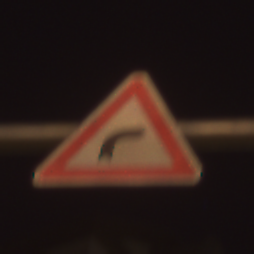
Verkehrszeichen: KurveRechts
Umgebung: Outdoor, Urban
Tageszeit: Night
Wetter: Clear
Licht: Artificial
Jahreszeit: NotSpecified
Kontrast: HighContrast